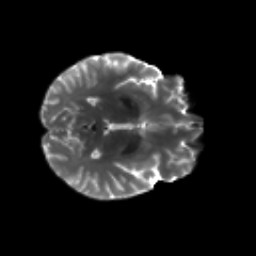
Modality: T2w
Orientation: axial
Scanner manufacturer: siemens
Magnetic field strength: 3 T
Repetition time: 4.16 s
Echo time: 0.0806 s